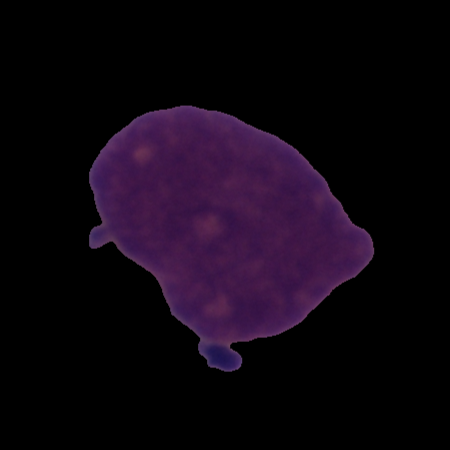
Label: cancer